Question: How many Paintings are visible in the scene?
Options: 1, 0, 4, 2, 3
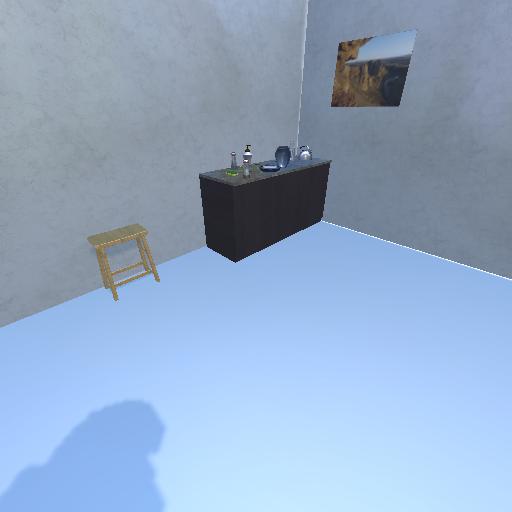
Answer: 1